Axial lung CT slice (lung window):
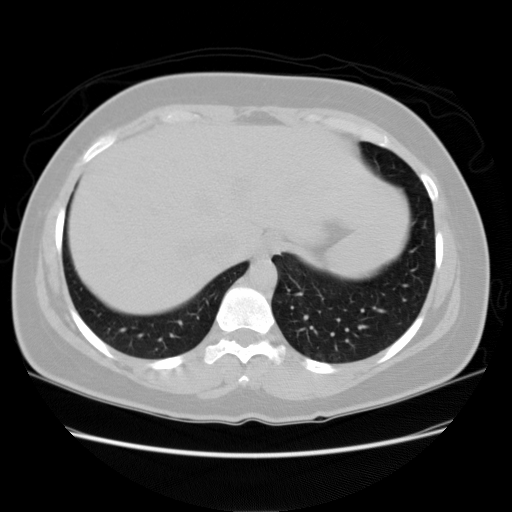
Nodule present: no